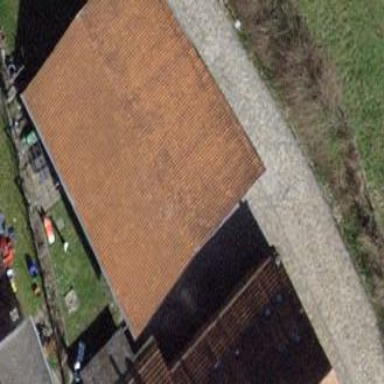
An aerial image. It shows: Building with tiled roof.